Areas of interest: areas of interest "Park Square"
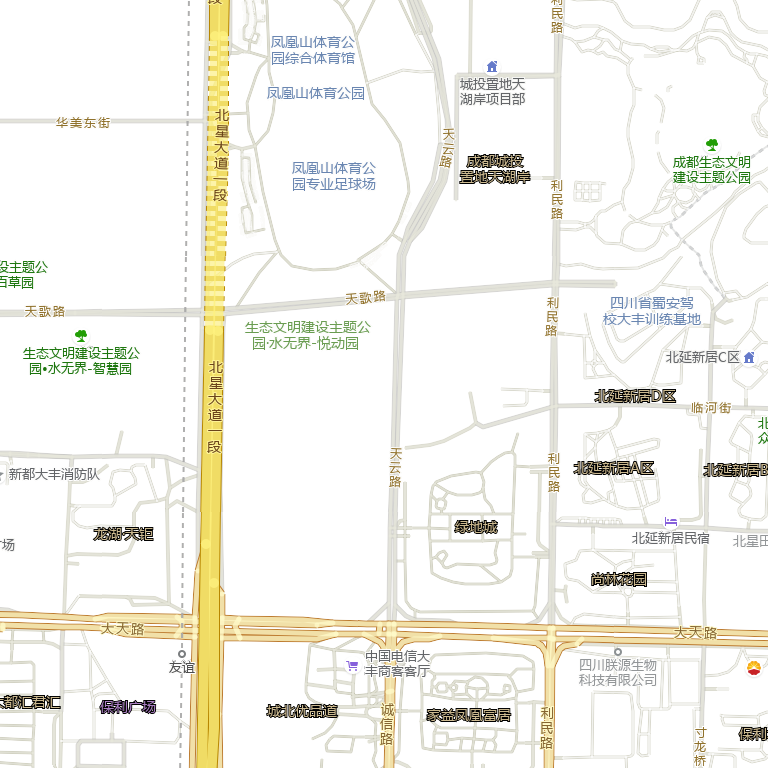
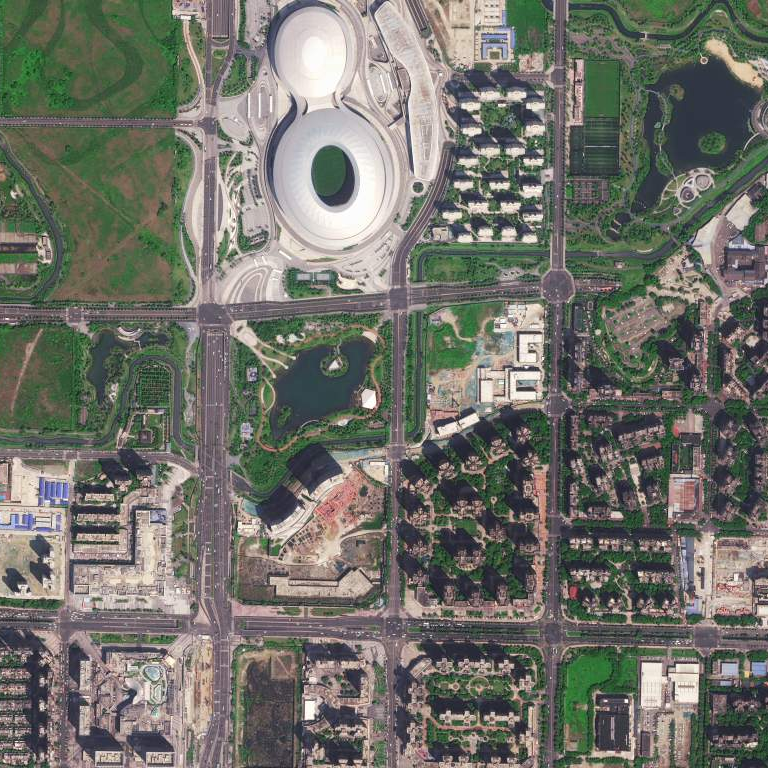